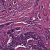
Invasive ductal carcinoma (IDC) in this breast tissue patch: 1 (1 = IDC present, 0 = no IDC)